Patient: sex M, age 48
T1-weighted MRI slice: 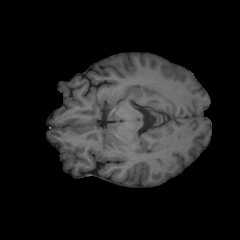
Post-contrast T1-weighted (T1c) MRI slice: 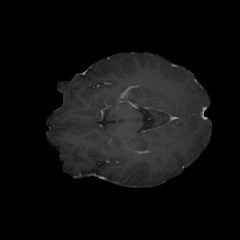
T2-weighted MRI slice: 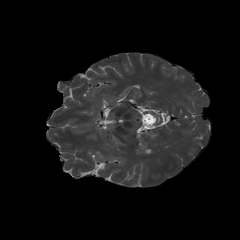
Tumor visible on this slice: no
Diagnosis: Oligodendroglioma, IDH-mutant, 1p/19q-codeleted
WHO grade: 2